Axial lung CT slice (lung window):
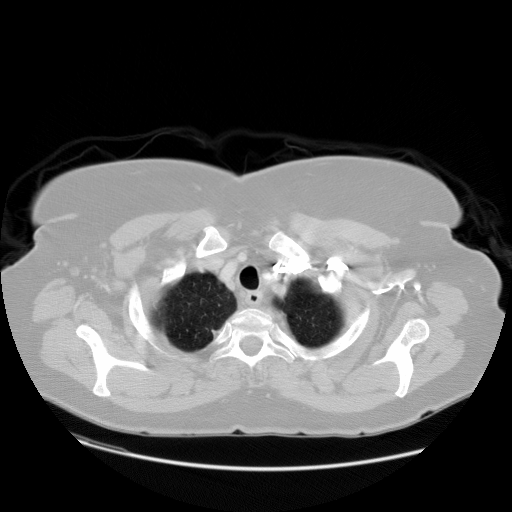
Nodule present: no